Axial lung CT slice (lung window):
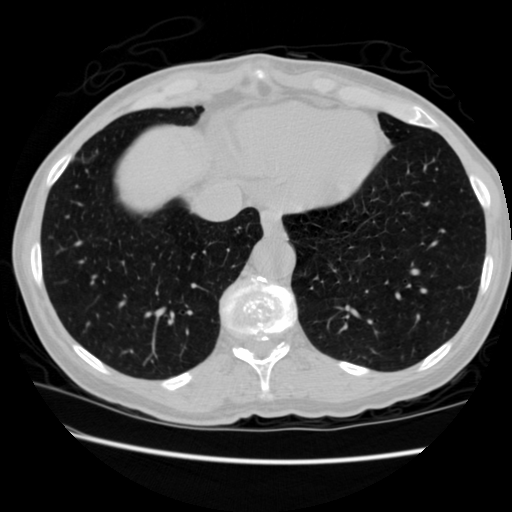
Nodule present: no